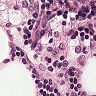
Metastatic tissue present: no